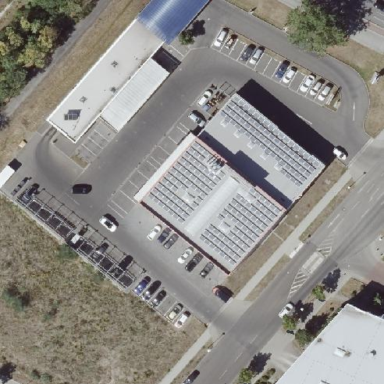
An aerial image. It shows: Industrial building housing car repair shop.